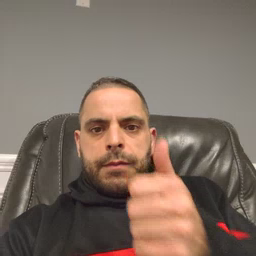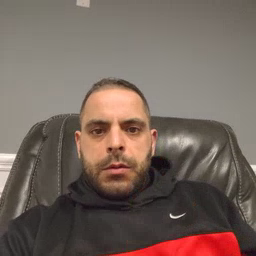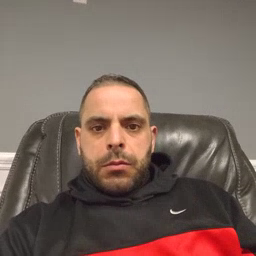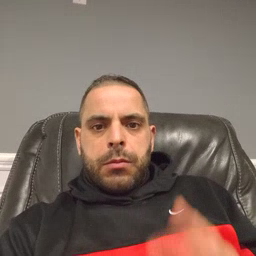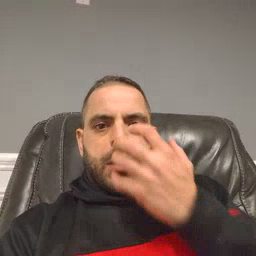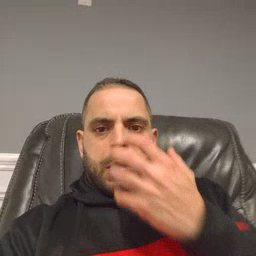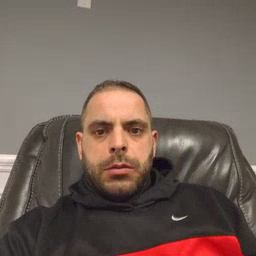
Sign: mad